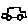
Label: car